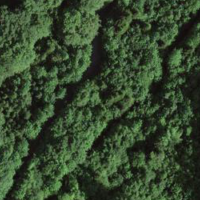
EUNIS habitat code: 43
Species observed at this site:
Salvia glutinosa